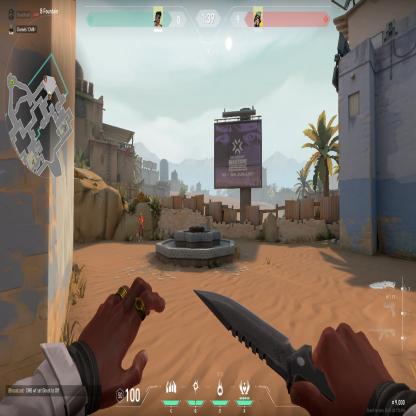
Label: enemy